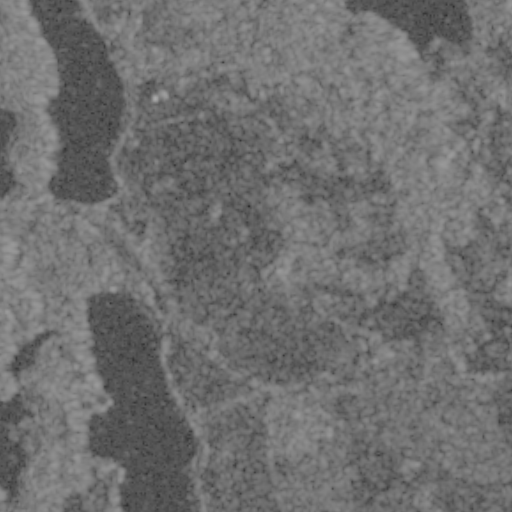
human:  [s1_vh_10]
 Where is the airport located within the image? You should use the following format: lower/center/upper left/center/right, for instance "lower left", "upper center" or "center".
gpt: The airport is located in the lower left of the image.
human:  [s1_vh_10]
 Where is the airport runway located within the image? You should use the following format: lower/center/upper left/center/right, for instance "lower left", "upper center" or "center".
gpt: The airport runway is located in the lower left of the image.
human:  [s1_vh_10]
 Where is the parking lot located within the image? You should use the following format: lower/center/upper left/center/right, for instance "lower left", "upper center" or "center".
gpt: There is no parking lot in the image.

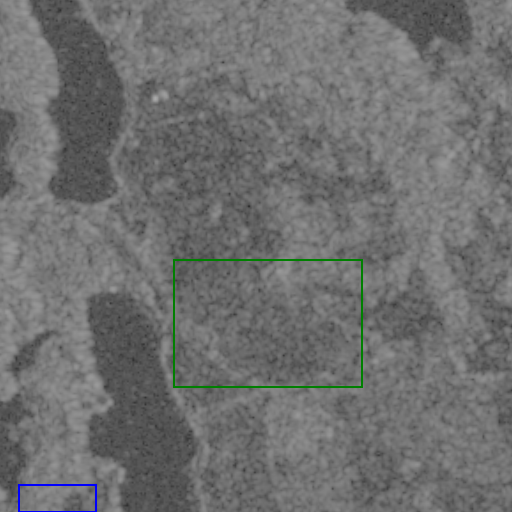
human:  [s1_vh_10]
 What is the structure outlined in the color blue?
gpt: The structure outlined in blue is an airport.
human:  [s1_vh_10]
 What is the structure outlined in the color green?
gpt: The structure outlined in green is a crop field.
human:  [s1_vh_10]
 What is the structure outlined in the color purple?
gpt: There is no purple outline.